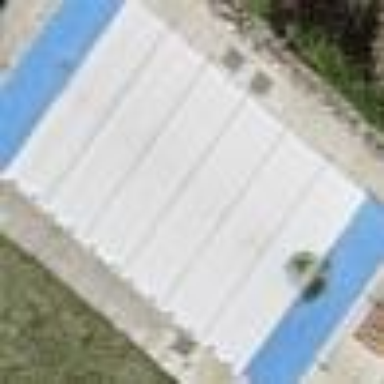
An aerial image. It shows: Swimming pool located in leisure land.